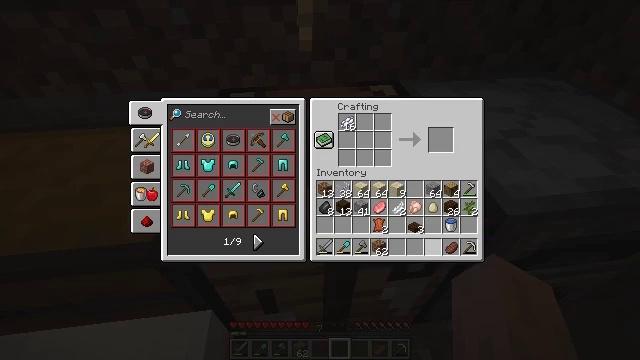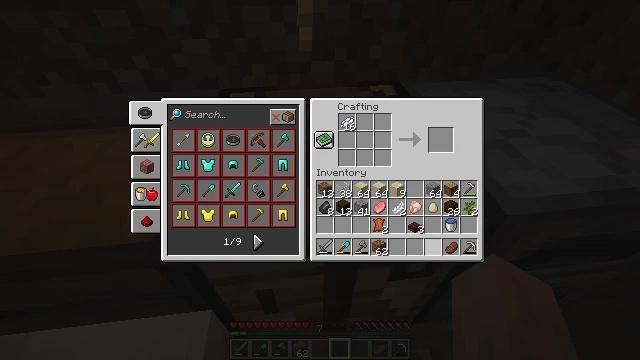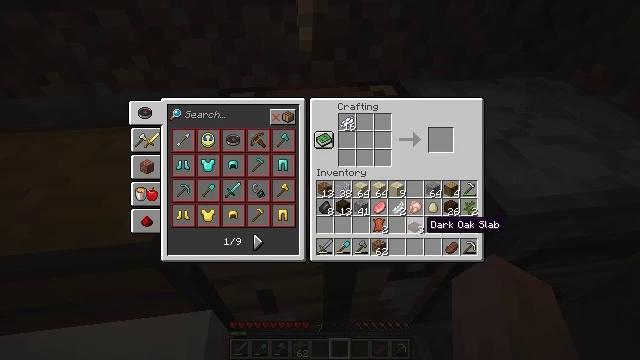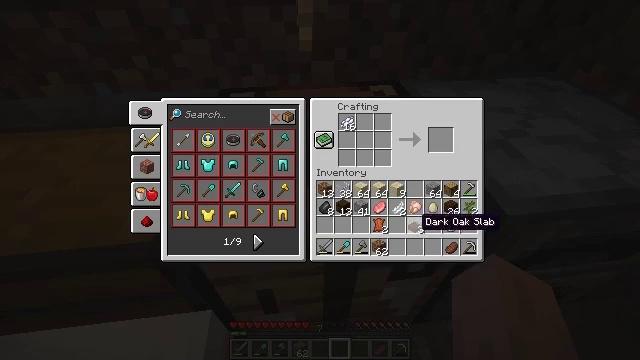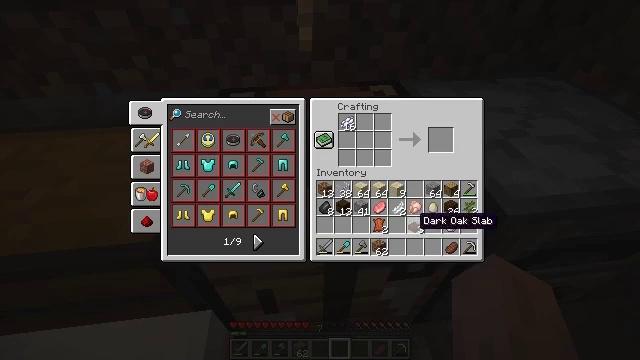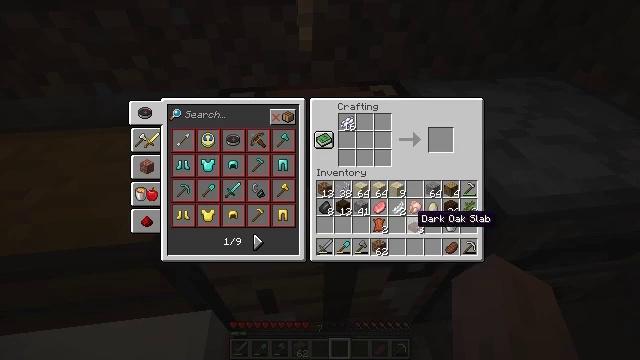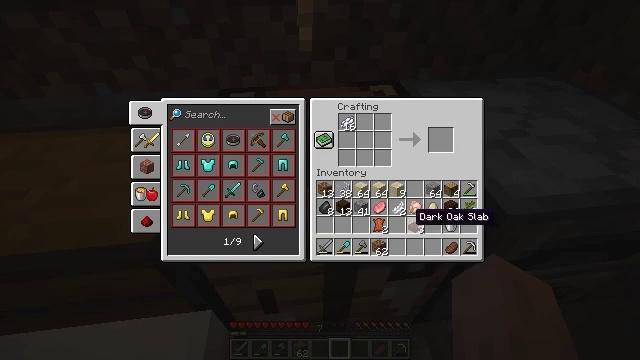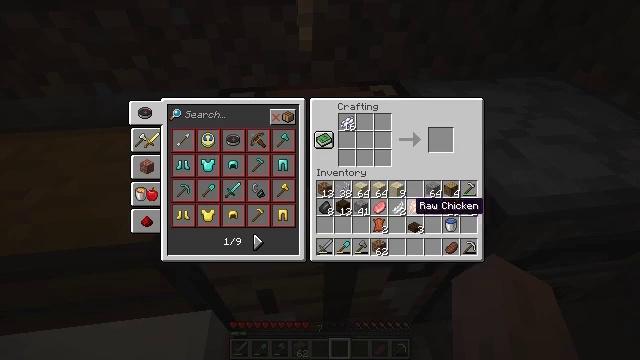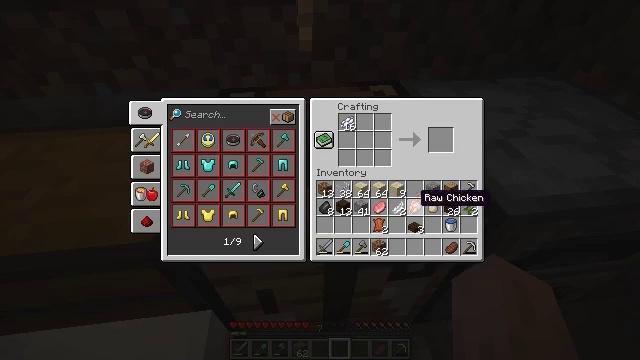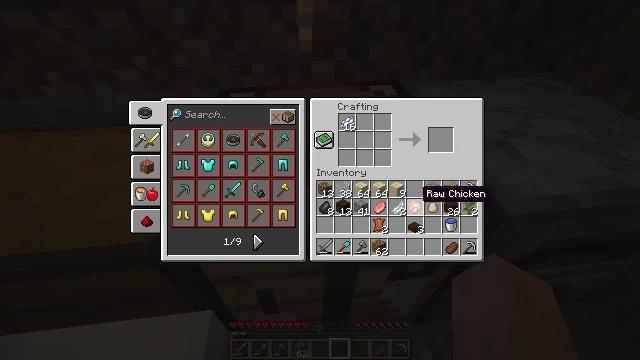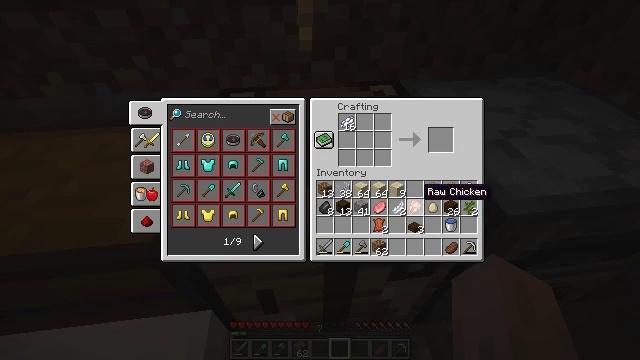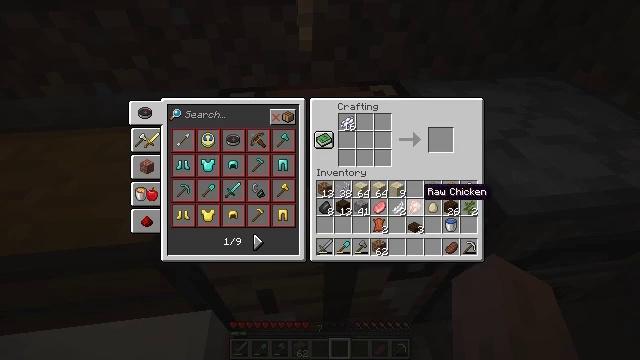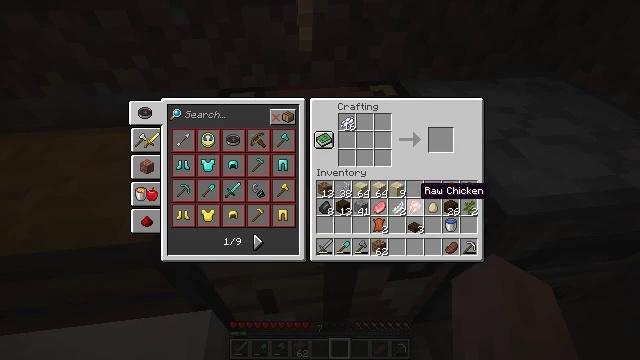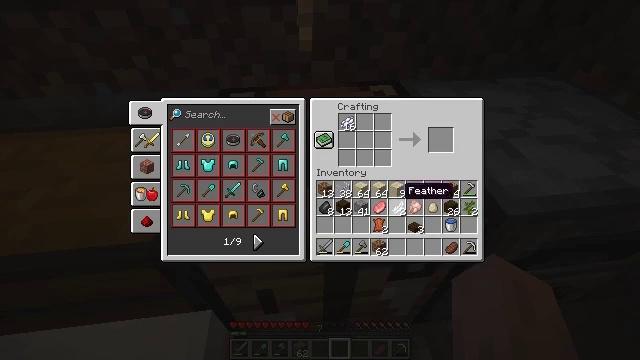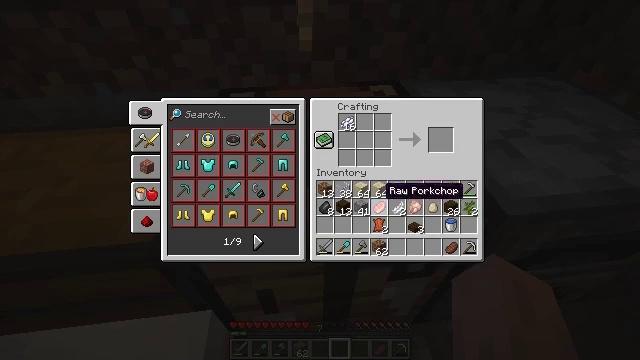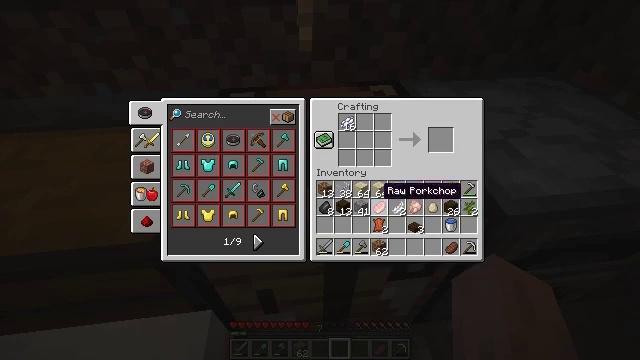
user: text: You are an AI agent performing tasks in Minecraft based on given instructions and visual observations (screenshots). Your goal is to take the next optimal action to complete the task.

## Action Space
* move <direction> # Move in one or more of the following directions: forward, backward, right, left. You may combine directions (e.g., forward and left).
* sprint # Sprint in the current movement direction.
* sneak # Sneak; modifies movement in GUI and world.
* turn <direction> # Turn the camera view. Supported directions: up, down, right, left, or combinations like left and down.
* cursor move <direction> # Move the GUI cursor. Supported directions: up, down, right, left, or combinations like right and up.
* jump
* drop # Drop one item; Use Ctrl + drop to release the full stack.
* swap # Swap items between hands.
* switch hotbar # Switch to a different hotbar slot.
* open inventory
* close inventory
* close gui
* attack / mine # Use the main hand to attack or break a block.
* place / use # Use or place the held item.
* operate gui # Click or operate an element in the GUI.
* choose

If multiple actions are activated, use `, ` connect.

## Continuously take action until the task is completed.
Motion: motion action
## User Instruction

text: Set up the crafting grid to craft white concrete powder.
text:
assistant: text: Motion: sneak
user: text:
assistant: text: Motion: sneak, turn left and up
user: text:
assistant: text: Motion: sneak
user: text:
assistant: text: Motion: sneak
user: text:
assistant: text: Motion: no_op
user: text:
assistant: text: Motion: no_op
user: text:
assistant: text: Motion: turn up
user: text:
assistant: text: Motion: turn up
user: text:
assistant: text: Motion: no_op
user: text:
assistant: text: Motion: no_op
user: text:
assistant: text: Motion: no_op
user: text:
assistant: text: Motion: no_op
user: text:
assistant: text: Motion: turn left
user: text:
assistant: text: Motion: turn left
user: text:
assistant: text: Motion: no_op
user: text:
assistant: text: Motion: no_op
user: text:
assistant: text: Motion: no_op
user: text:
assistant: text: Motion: no_op
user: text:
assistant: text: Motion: no_op
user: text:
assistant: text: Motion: no_op
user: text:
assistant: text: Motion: no_op
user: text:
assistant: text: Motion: no_op
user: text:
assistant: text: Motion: attack / mine
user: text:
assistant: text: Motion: attack / mine
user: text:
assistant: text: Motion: turn up
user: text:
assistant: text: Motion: turn up
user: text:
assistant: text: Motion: turn up
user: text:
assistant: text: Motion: no_op
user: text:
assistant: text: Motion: no_op
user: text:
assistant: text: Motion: no_op